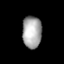
Tissue: lung
Cell type: Endothelial cells
Senescence score: 0.6676
Nuclear area (px): 603
Mean DAPI intensity: 167.436